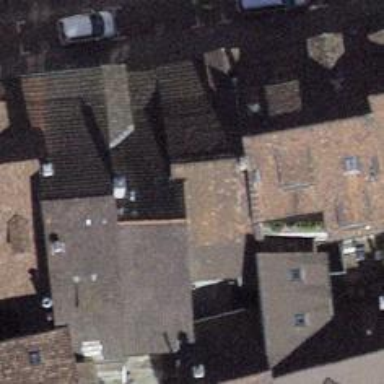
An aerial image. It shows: Building with tile roof.